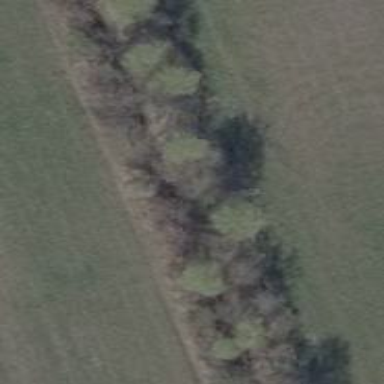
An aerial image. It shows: Row of deciduous broadleaved trees.